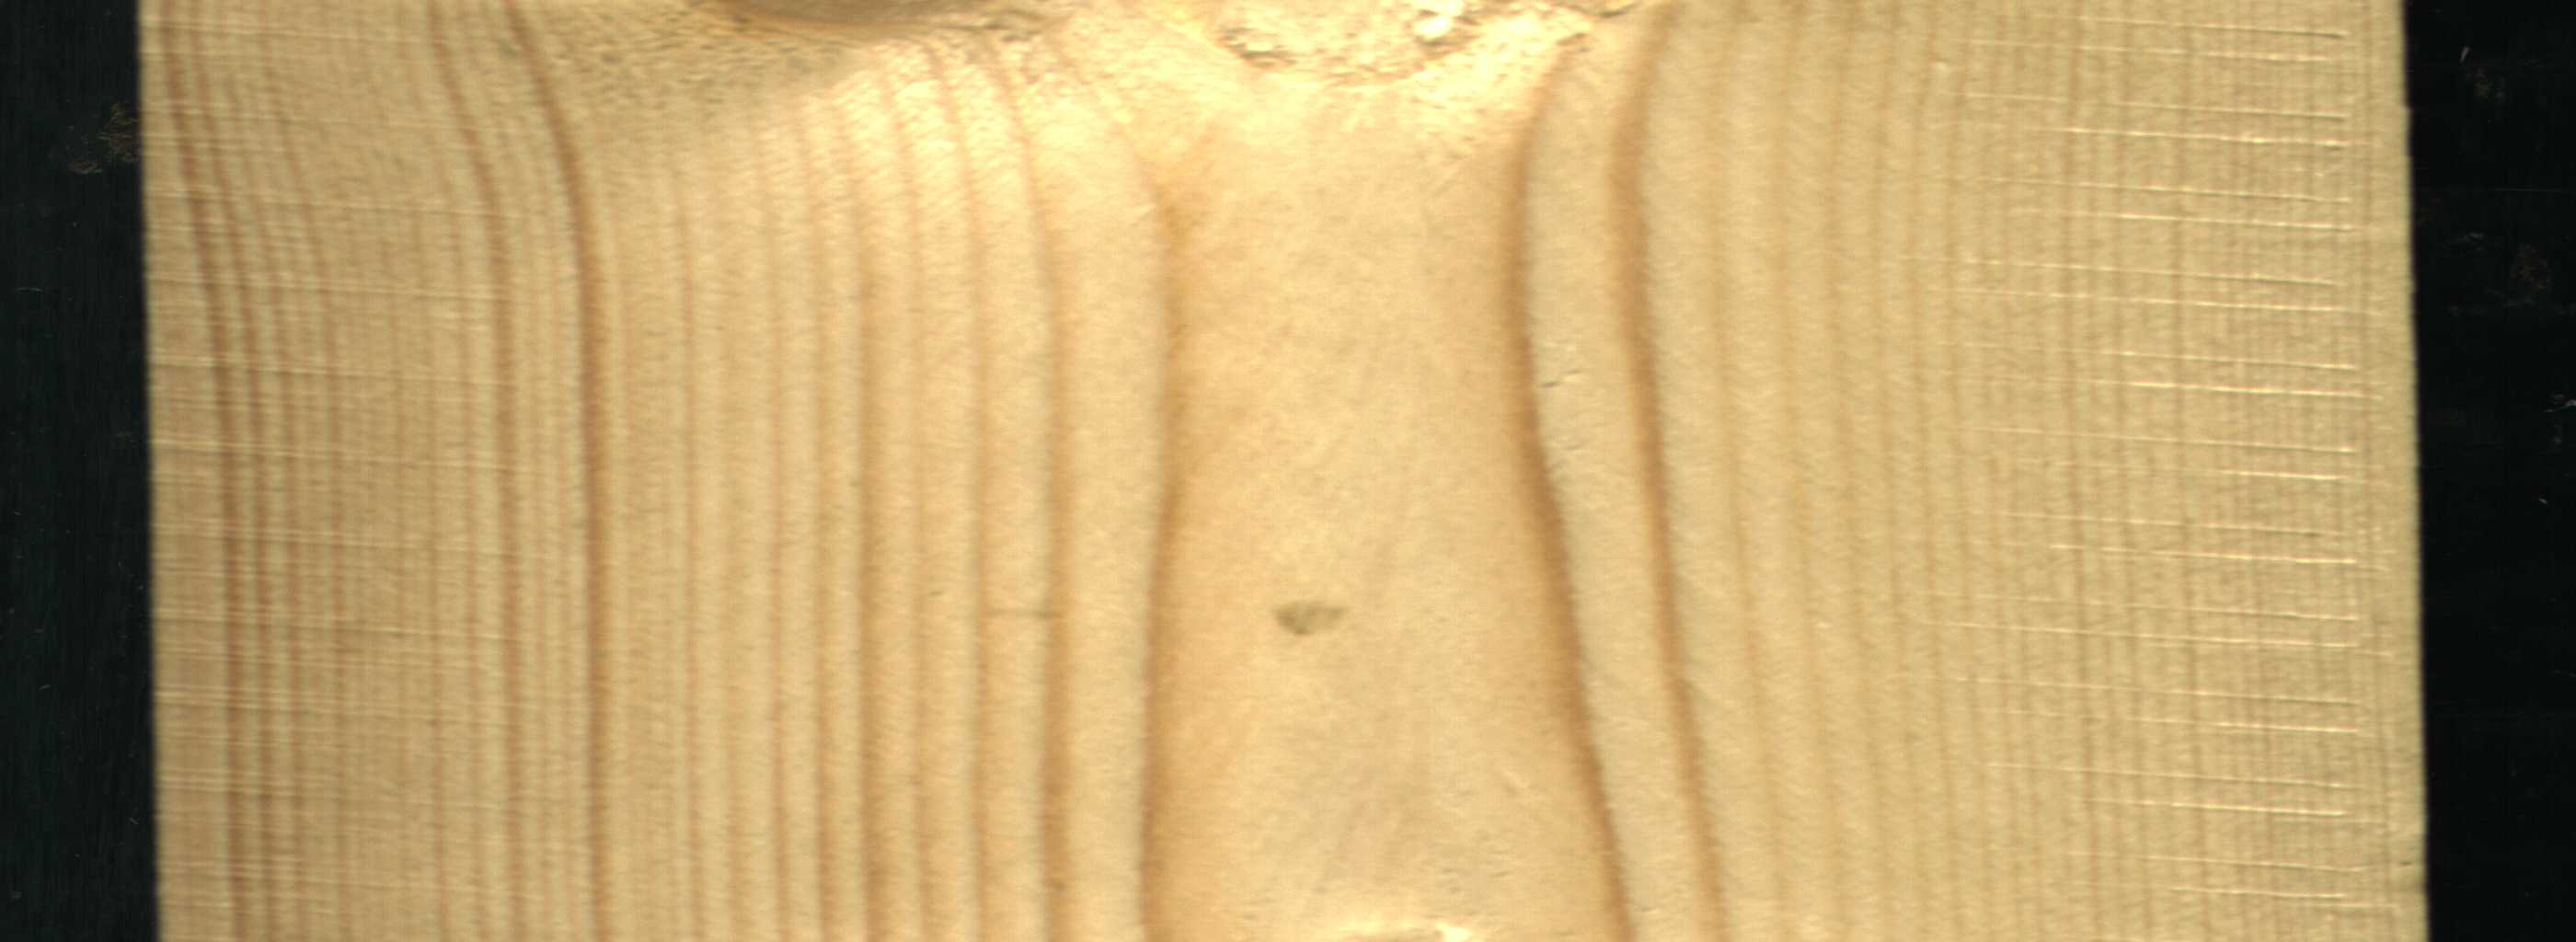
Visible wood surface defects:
Live_Knot